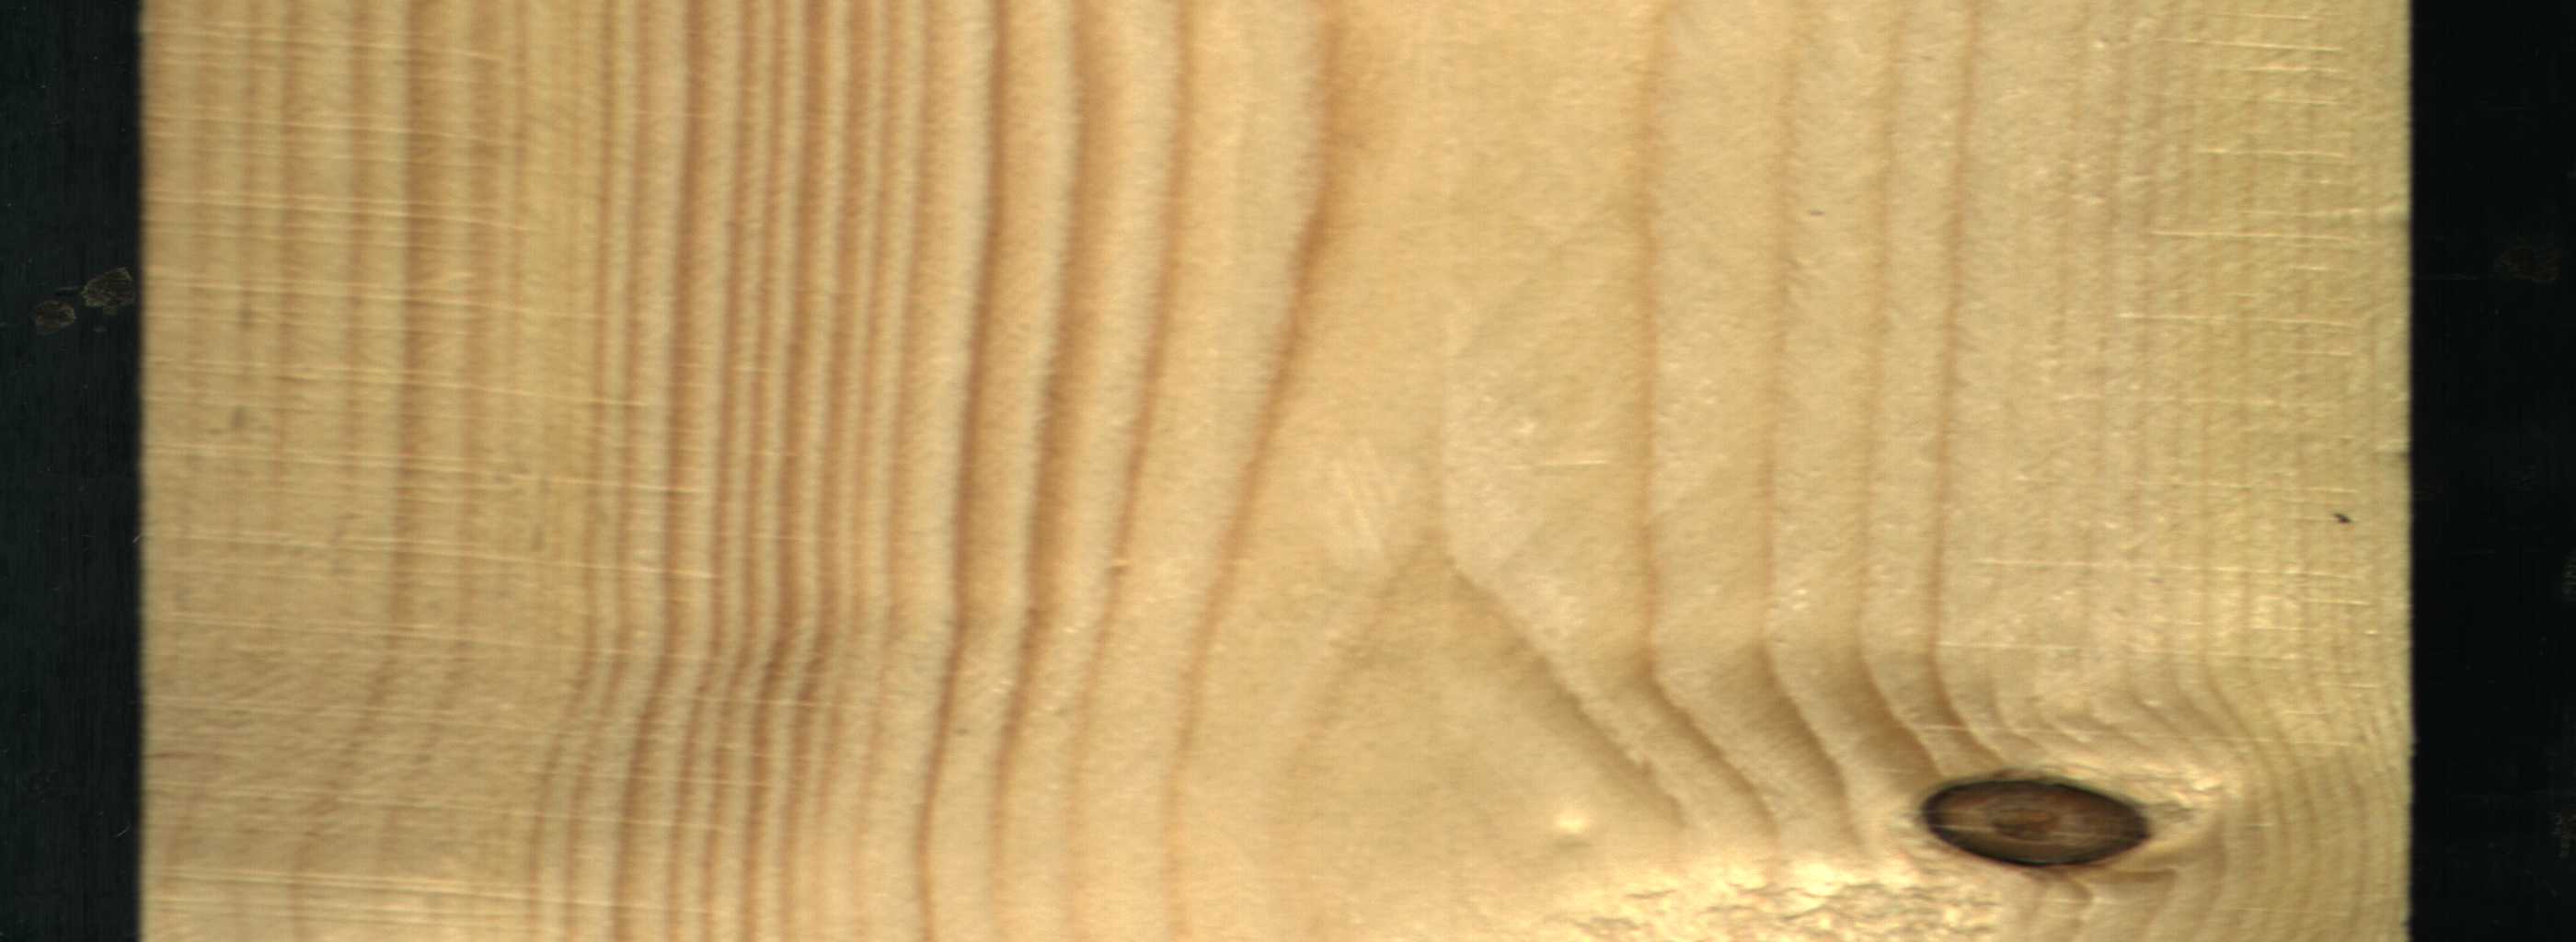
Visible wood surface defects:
Dead_Knot